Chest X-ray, PA view. Patient: 37 years old, sex F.
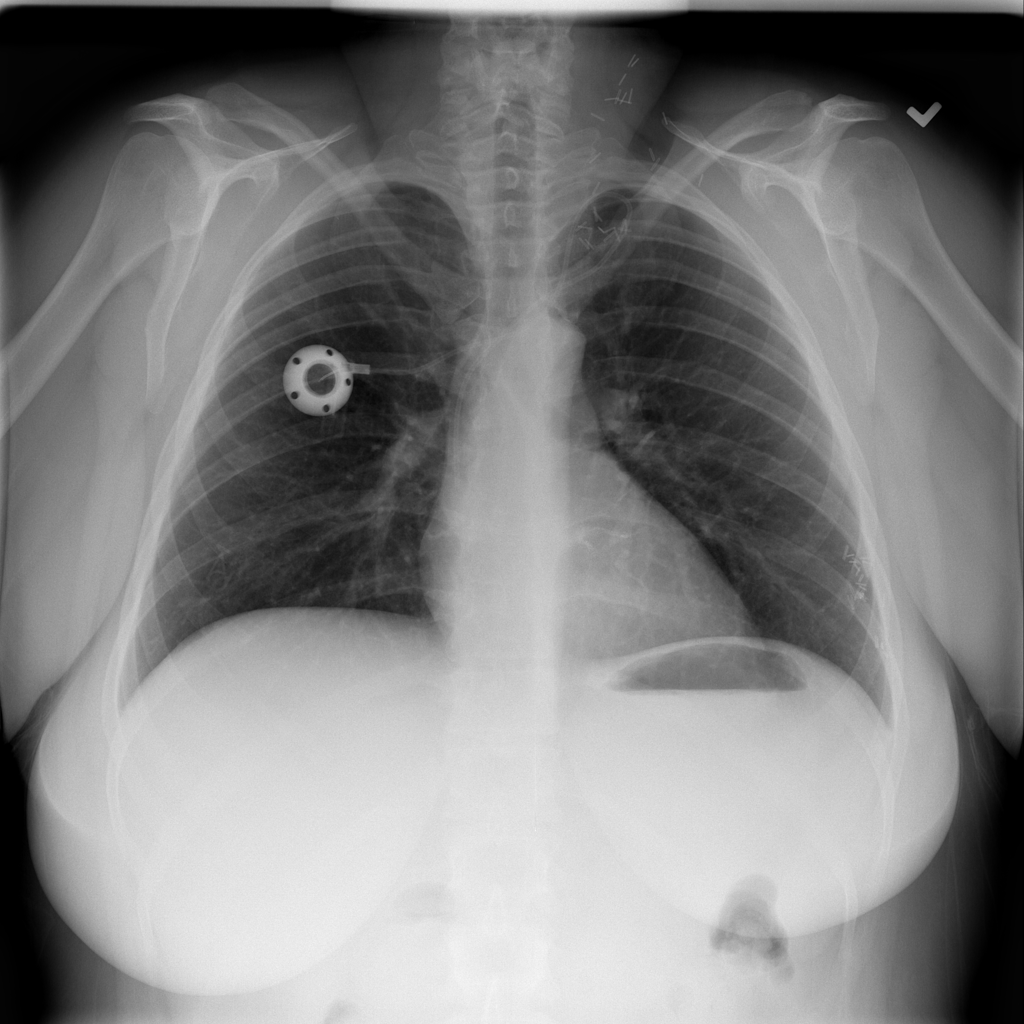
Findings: No Finding